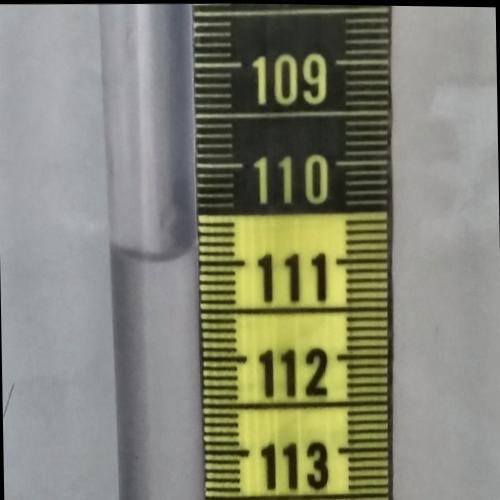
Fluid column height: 111.0 cm